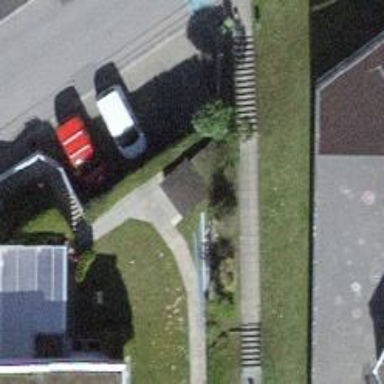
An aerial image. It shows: Set of concrete steps.